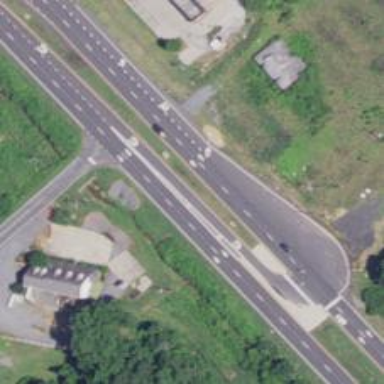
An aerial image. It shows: Trunk link highway.